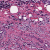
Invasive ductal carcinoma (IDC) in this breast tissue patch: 0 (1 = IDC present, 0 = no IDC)